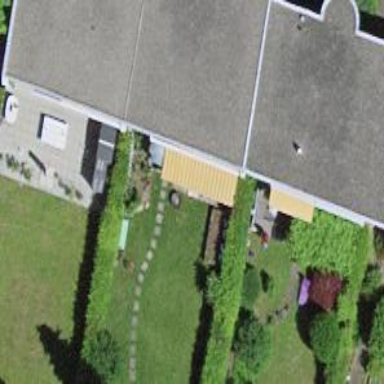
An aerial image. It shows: Terrace building.